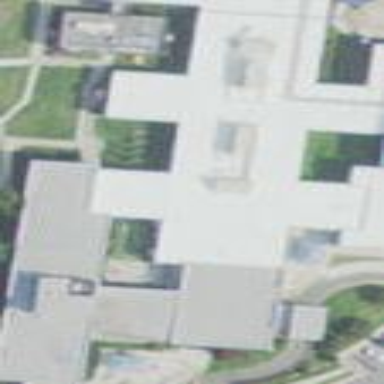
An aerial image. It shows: Part of hospital building.